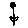
Label: flower